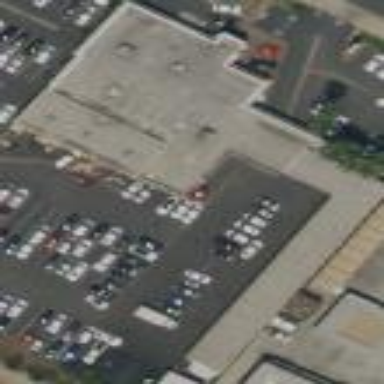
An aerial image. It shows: Commercial building used for cars.